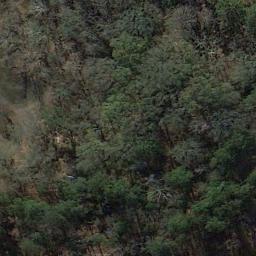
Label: forest